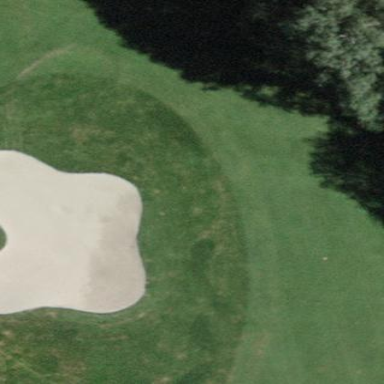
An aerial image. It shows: Golf bunker filled with sandy terrain.